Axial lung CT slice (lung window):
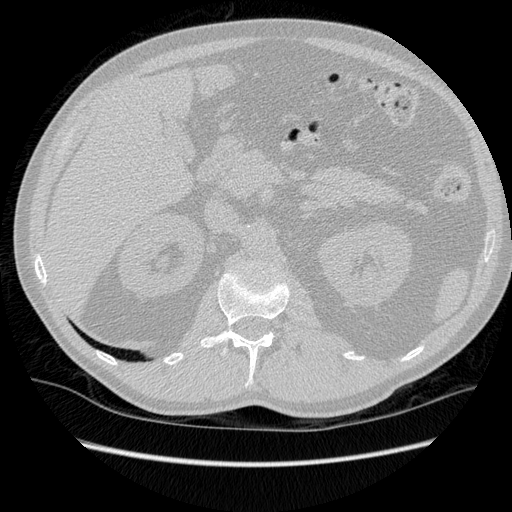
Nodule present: no